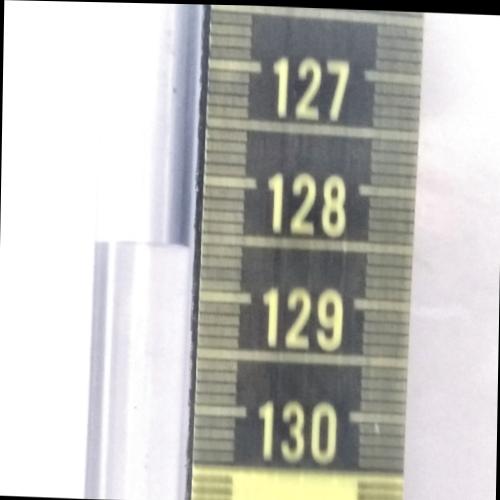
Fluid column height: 128.6 cm